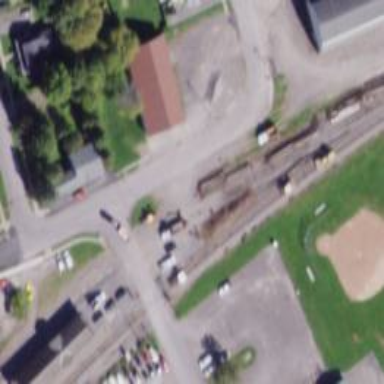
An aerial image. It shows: Railway siding with rails.